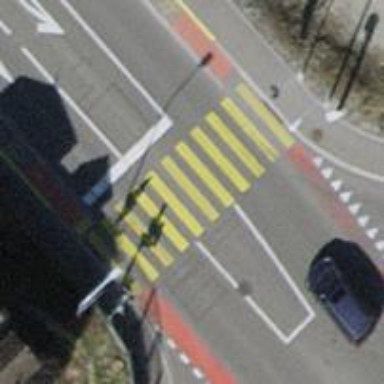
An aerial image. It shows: Primary road with asphalt surface. There is separate sidewalk and track for cycling on both sides.